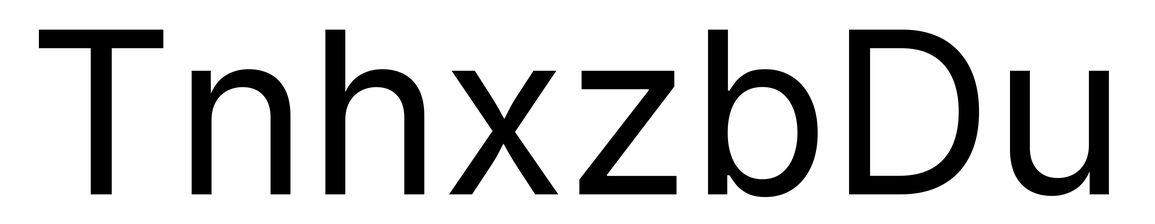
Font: Inter_Regular